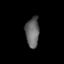
Tissue: lung
Cell type: Epithelial cells
Senescence score: 0.1574
Nuclear area (px): 404
Mean DAPI intensity: 101.389